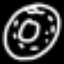
Label: donut